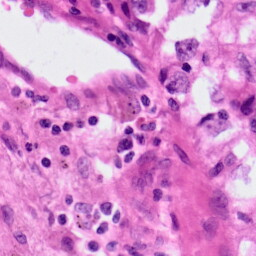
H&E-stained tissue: Lung